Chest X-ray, PA view. Patient: 45 years old, sex M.
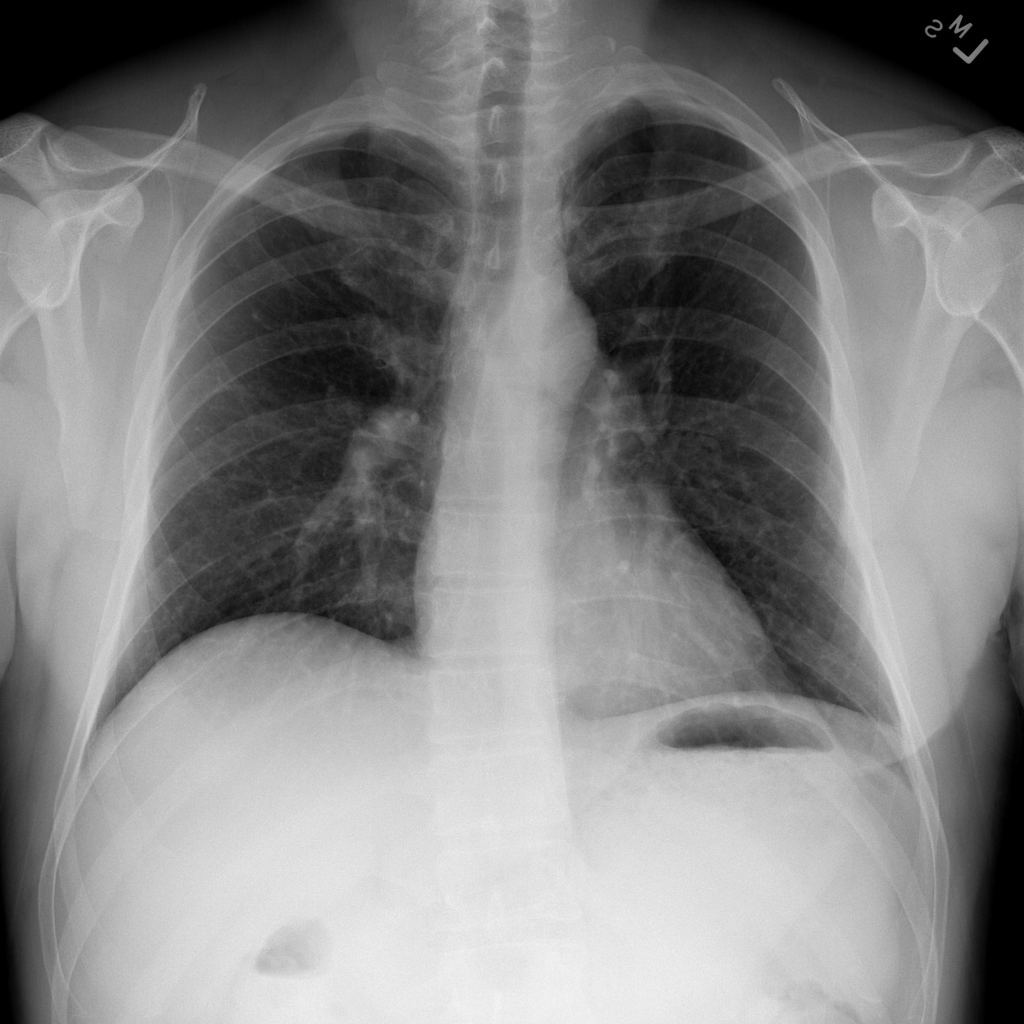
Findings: No Finding